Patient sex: M
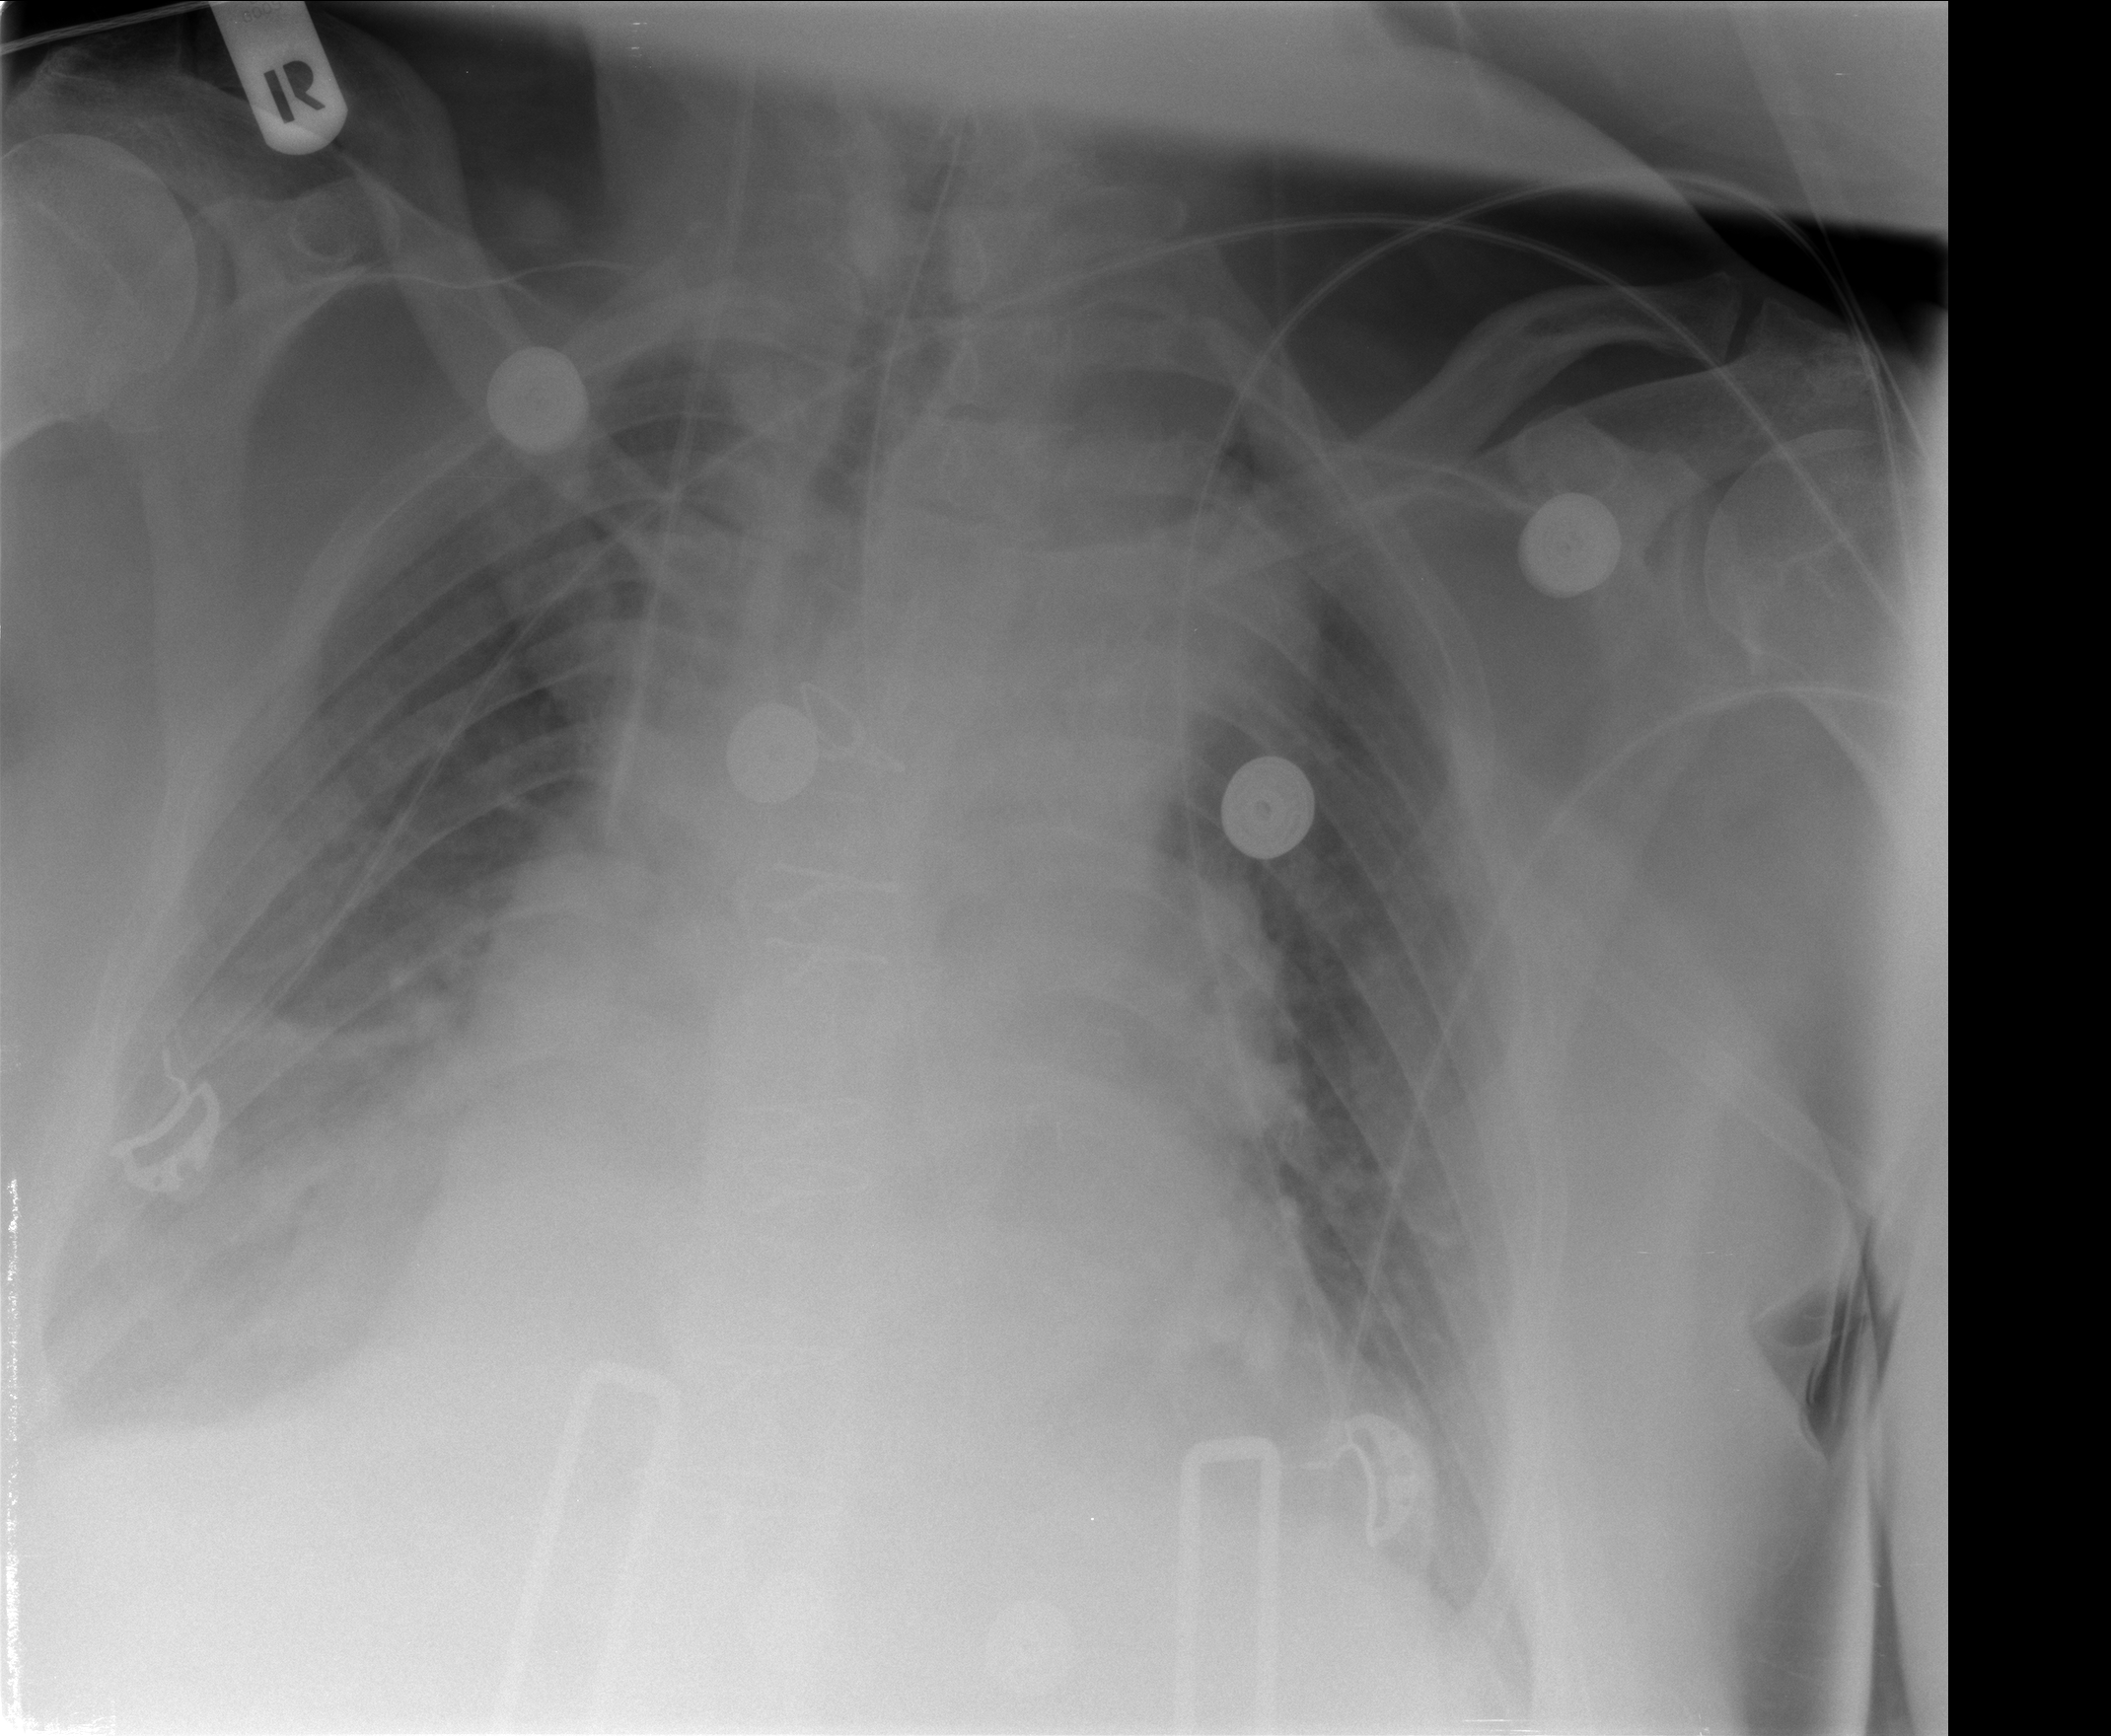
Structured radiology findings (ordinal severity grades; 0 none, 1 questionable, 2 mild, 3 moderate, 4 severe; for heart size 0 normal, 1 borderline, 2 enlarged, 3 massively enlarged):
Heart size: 2
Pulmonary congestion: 2
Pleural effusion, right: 2
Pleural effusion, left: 2
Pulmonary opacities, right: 2
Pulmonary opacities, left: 0
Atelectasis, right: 3
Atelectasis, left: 2